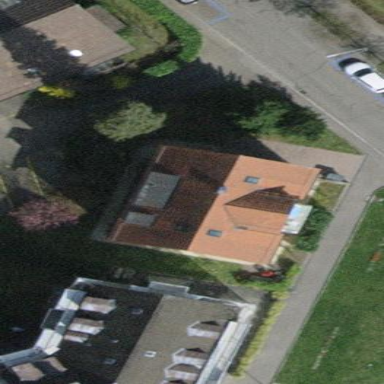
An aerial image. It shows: Gabled roof adorns the apartments building.